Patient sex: M
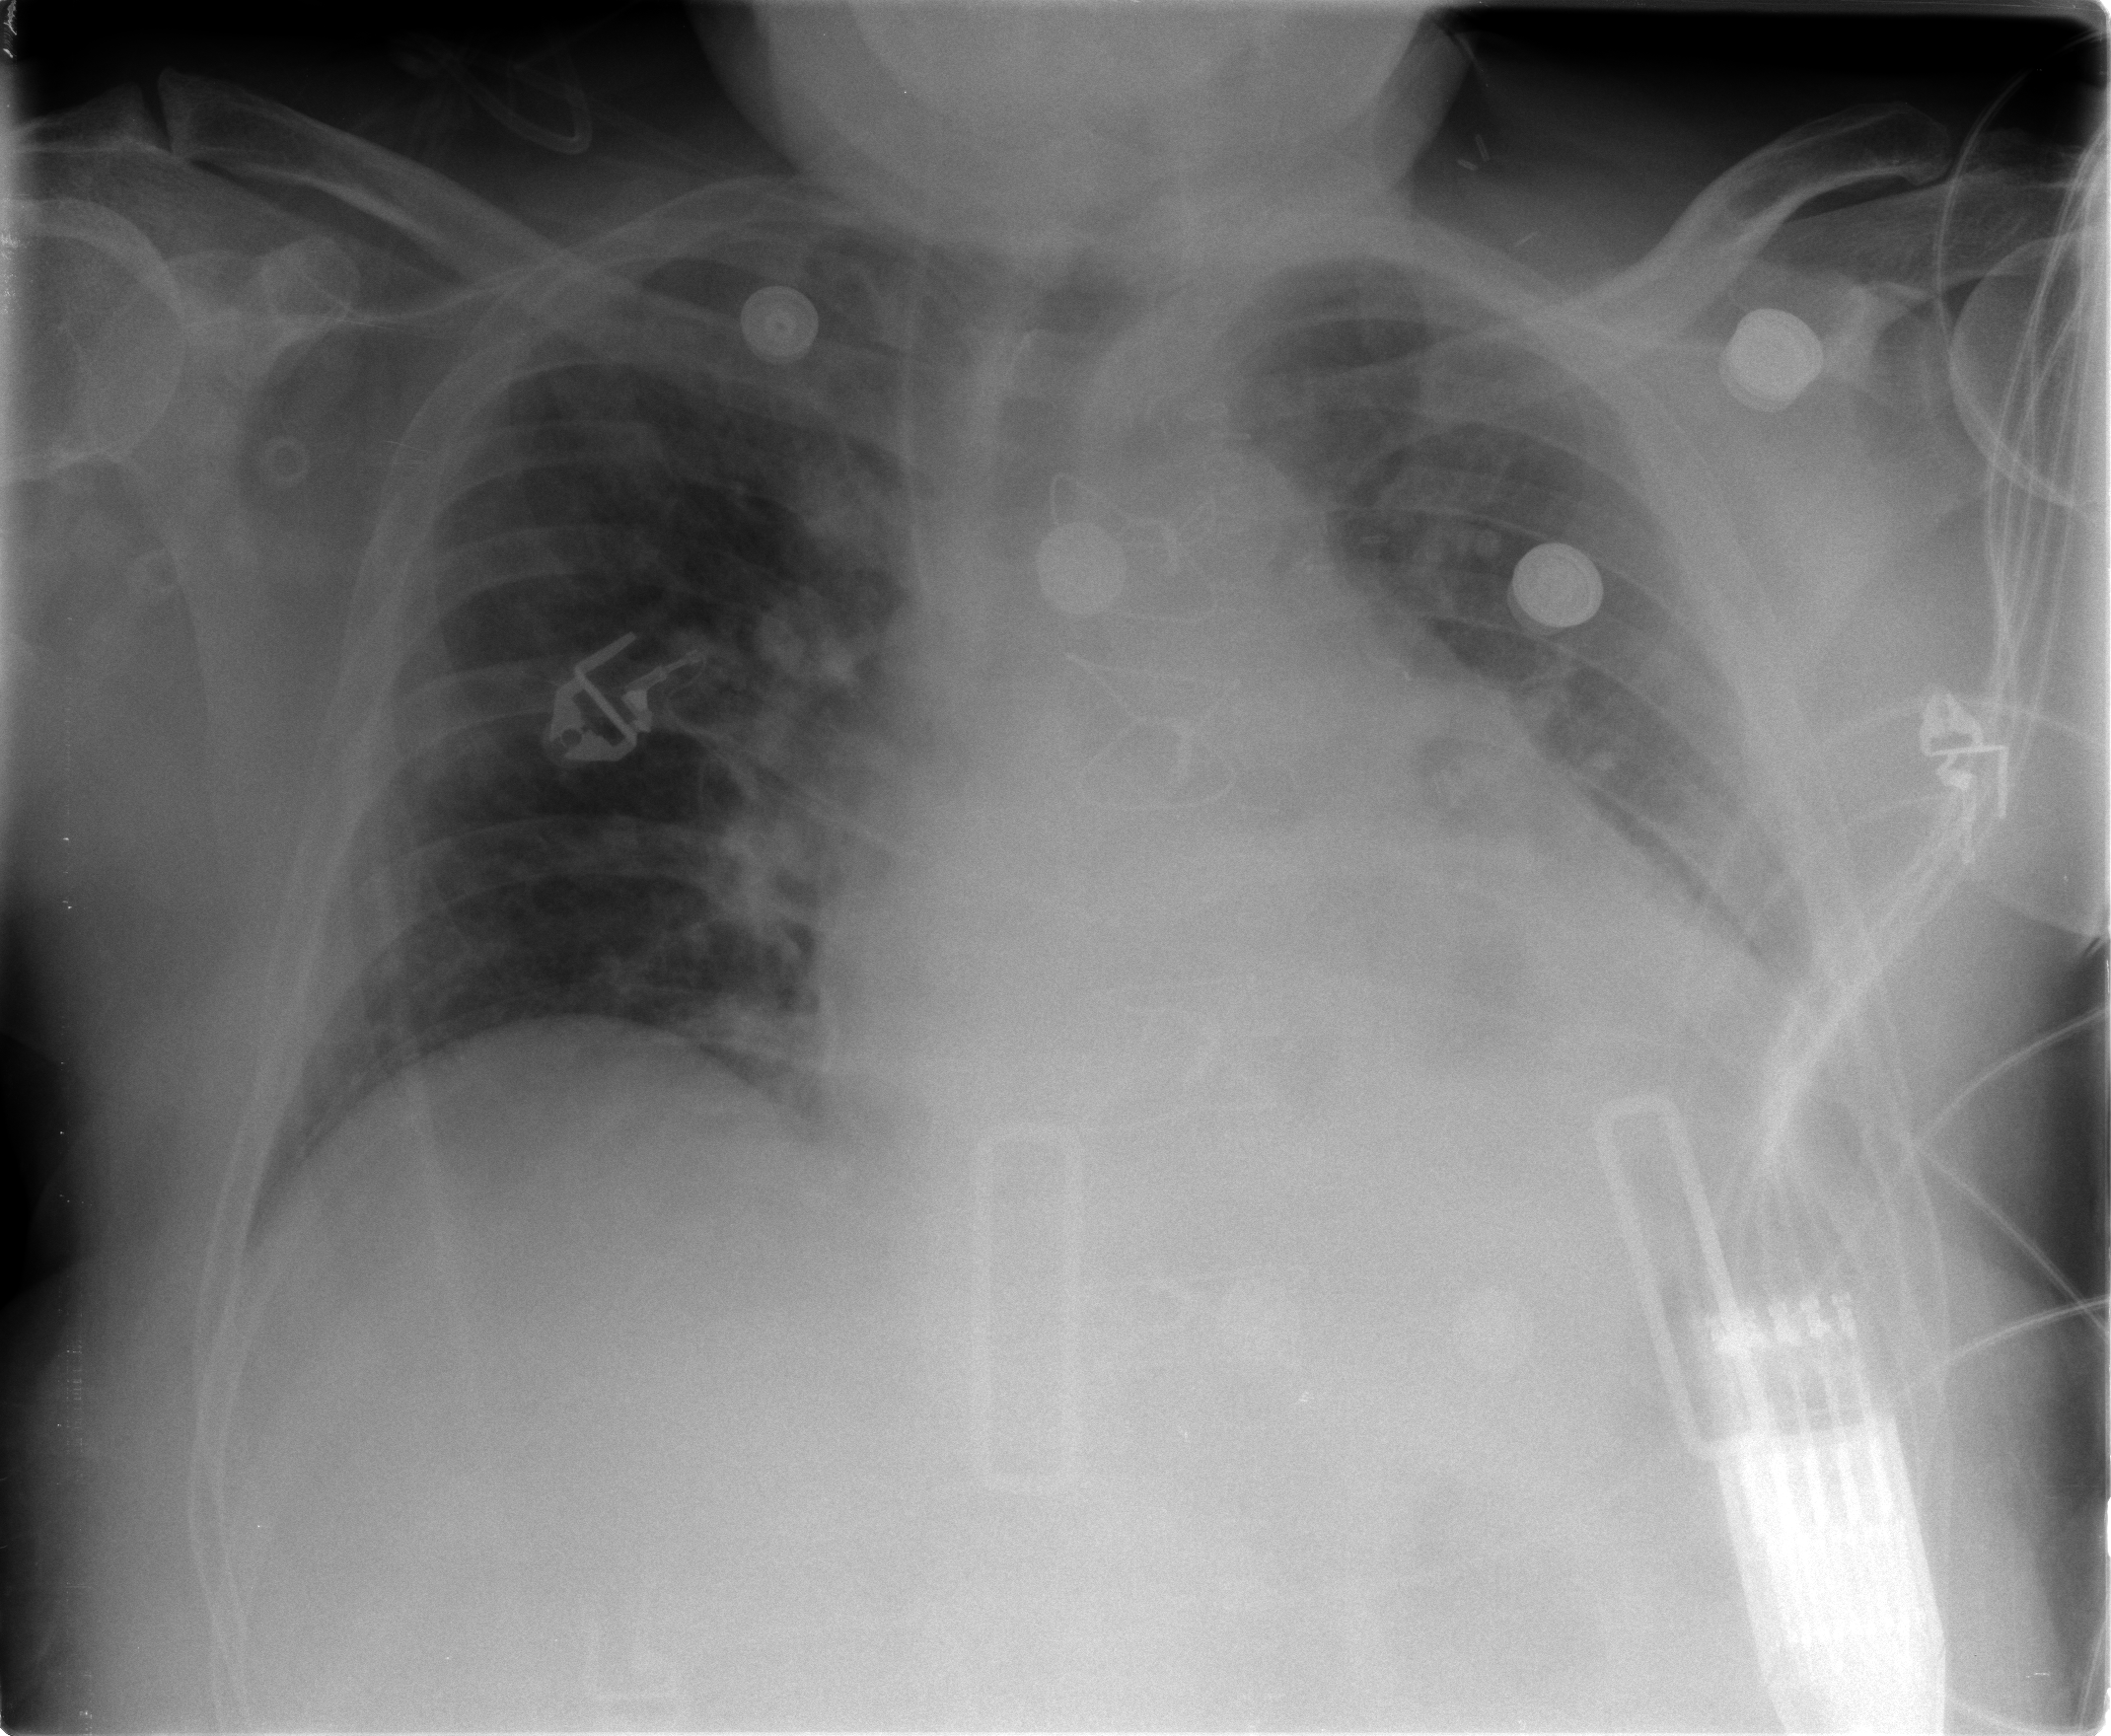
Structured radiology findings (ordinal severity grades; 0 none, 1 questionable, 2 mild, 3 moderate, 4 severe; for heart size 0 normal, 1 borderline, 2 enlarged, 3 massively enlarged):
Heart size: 2
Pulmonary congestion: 2
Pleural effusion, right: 0
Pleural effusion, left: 2
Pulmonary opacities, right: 0
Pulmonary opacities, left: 1
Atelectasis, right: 2
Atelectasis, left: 2